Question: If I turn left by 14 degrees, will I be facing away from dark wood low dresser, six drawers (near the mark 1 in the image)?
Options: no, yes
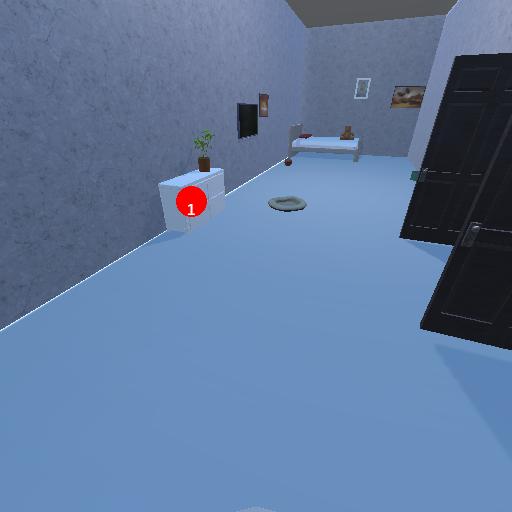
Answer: no